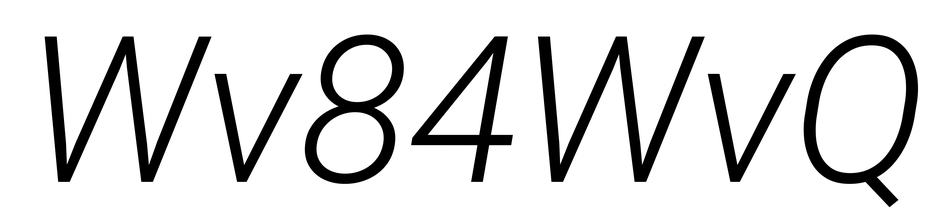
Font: Roboto-Italic_Light_Italic